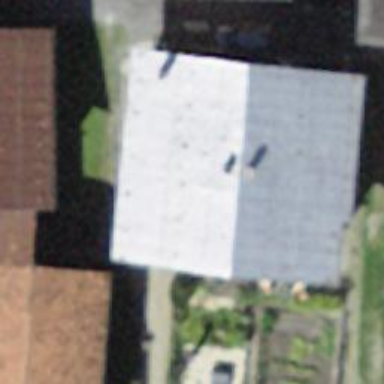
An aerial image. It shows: Restaurant.